Question: I created some code to execute a command line command. It is working fine on my development PC but when I try to run the code on the server (Windows 2003, IIS 6) the command does not run.
I check the path on the server and I am sure it is correct. I am able to get some output from the server (see the attached image).

I am thinking this might be a permissions issue. But I am not sure where to check this and how to correct it. Any help will be greatly appreciated.
Update:
I am running this code on my local development PCs (Win 7 and Wind XP) and it is working fine. But as soon as I run the code on my Windows 2003 server it does not work.
'''
ProcessStartInfo processStartInfo = new ProcessStartInfo("cmd.exe");
processStartInfo.RedirectStandardInput = true;
processStartInfo.RedirectStandardOutput = true;
processStartInfo.UseShellExecute = false;
processStartInfo.CreateNoWindow = true;
Process process = Process.Start(processStartInfo);
if (process != null)
{
process.StandardInput.WriteLine("c:");
process.StandardInput.WriteLine("cd\");
process.StandardInput.WriteLine("cd C:\Program Files\Bank2CSV Pro");
/*This is Dynamic path for our application */
process.StandardInput.WriteLine("bank2csv_pro.exe" + " " + strSavedFilePath + fileName2 + " " + strSavedFilePath + fileNameCsv);
/* This is static path for command prompt*/
process.StandardInput.Close();
string outputString = process.StandardOutput.ReadToEnd();
'''
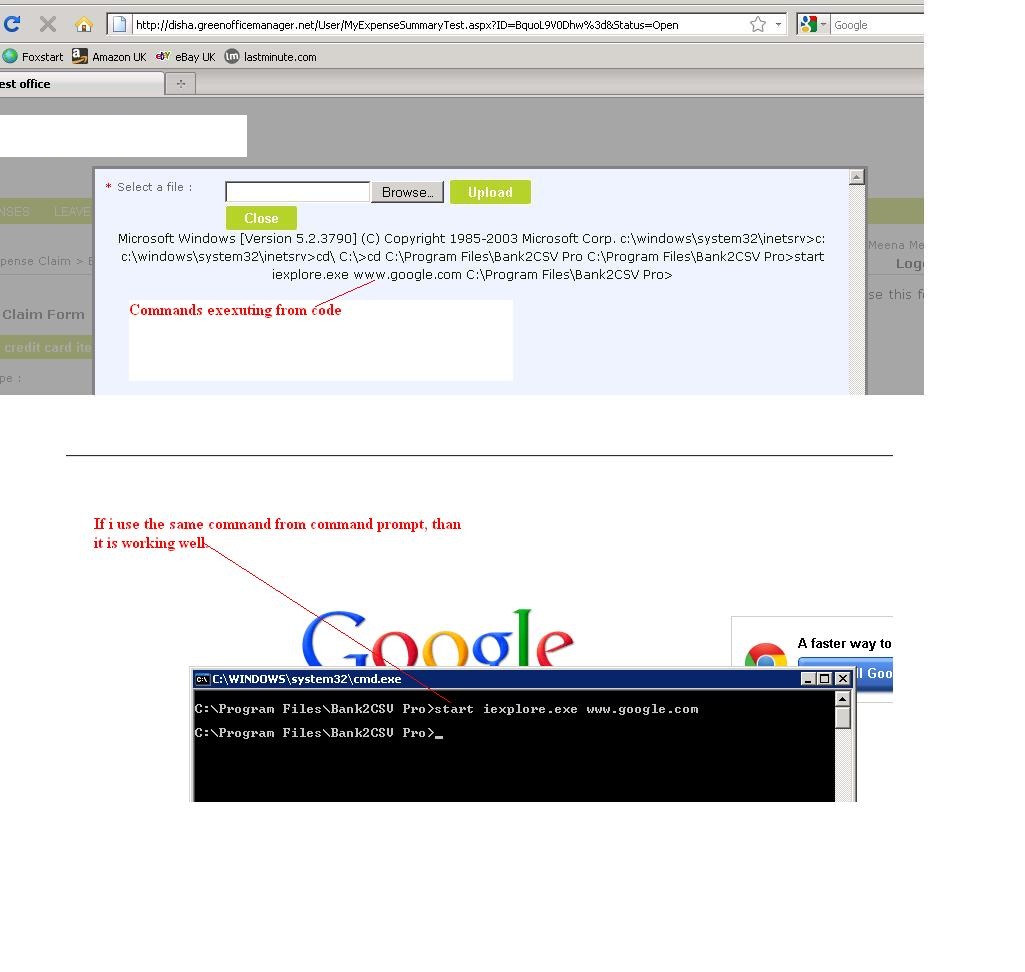
Answer: I have been testing and found that I was able to execute the code as shown in the code snippet above when working in the web root directory of the web server.
So in the end it seems it was a permissions problem. To give a practical example of what I did
I modified the code from this:
'''
process.StandardInput.WriteLine("cd C:\Program Files\Bank2CSV Pro");
'''
to this code:
'''
process.StandardInput.WriteLine("cd C:\Inetpub\wwwroot\Bank2CSV Pro");
'''
After this change I was able to execute commands that write to disk. Clearly the problem was that the IUSR user has to have permission to write to the directory in question. I could also solve the problem by giving the ISUR user disk write access to the folder in the Program Files directory, but I think this is not good practice...